Question: The problem is that when I tried to use "<<" operator, ruby mode thinks this as an error and all codes below lost their syntax highlights, similar situation to lost brackets or quotes. Anyway to solve this?? Emacs 22 23 both applies.
As shown below:

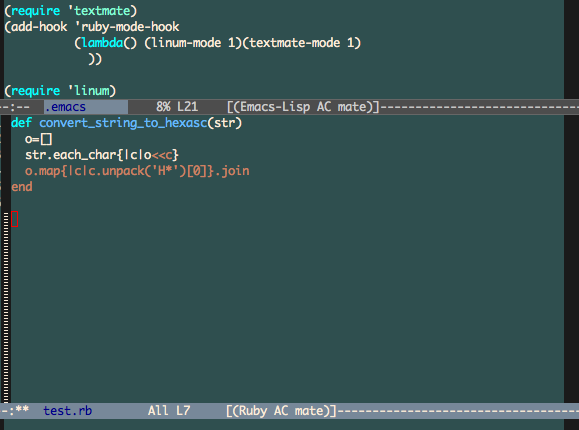
Answer: Finally I found the answer myself, as explained below:
<URL>
It is because the syntax ambiguity of Ruby language, which makes the current ruby-mode.el unable to distinguish which usage "<<" is hereby applied.
Close to the end of the above discussion, even himself stood up to say:
'''
|Steve, in that case Emacs ruby-mode is incorrect.
Maybe Ruby is too smart for this issue, since it's difficult for
editors to determine here-doc from shift operators without serious
parsing.
matz.
'''
Some other discussion of the quirky ruby-mode on syntax highlighting: <URL>
This takes me three hours, eerrrr... I guess I will stick to the textmate especially on ruby/RoR/Sinatra development until some serious ruby-mode emerges.